Interaction volume radius: 10 \u00c5
Interaction volume height: 20 \u00c5
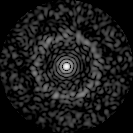
Disorder parameter: 0.8388